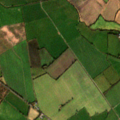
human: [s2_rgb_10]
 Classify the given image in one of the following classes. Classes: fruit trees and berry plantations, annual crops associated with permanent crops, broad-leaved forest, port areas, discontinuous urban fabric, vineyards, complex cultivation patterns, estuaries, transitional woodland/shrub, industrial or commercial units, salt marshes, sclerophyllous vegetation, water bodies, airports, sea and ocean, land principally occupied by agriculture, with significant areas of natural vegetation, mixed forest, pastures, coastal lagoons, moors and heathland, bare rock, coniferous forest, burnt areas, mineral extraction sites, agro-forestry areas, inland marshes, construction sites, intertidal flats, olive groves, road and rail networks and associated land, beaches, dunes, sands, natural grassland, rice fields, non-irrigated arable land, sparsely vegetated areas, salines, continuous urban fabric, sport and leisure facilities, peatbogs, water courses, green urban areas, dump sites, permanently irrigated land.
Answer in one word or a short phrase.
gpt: non-irrigated arable land, pastures, complex cultivation patterns